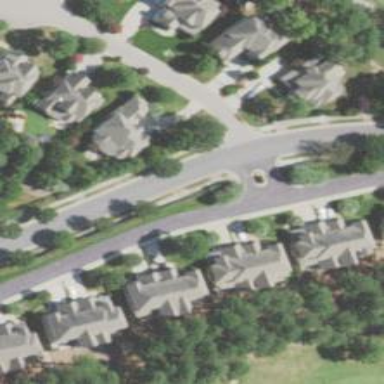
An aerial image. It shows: Path for both road and golf.